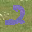
Label: 2